Interaction volume radius: 5 \u00c5
Interaction volume height: 15 \u00c5
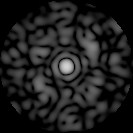
Disorder parameter: 0.6655